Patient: sex F, age 63
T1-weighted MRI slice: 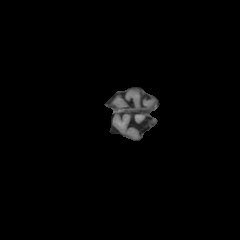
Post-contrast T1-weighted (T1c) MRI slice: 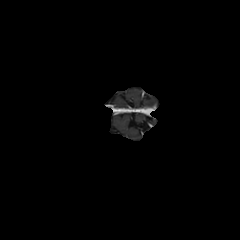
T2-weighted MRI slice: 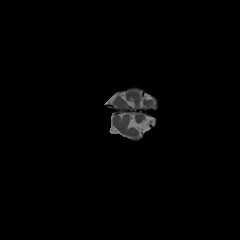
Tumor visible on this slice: no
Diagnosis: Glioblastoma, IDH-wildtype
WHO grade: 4